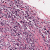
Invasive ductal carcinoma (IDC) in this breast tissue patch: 1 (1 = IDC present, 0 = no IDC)